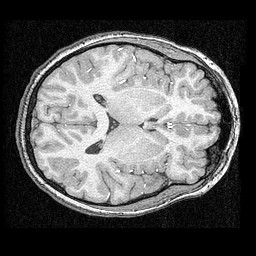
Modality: T1w
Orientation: axial
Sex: female
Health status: ill
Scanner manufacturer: ge
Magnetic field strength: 1.5 T
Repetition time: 21 s
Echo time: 0.008 s